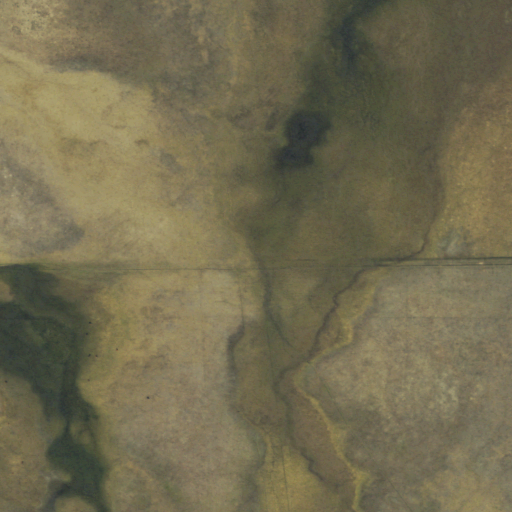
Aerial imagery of valley in Colorado named Gleason Gulch containing herbaceous wetlands and grassland